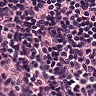
Metastatic tissue present: no